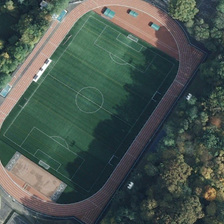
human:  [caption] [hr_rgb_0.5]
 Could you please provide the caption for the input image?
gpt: many trees are around a playground with a football field in it .

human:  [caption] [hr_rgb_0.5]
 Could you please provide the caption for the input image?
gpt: many trees are around a playground with a football field in it .

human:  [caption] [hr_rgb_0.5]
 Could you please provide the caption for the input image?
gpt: many trees are around a playground with a football field in it .

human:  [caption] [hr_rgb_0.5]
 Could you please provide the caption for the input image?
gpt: many trees are around a playground with a football field in it .

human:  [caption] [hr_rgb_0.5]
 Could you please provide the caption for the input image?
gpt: many trees are around a playground with a football field in it .